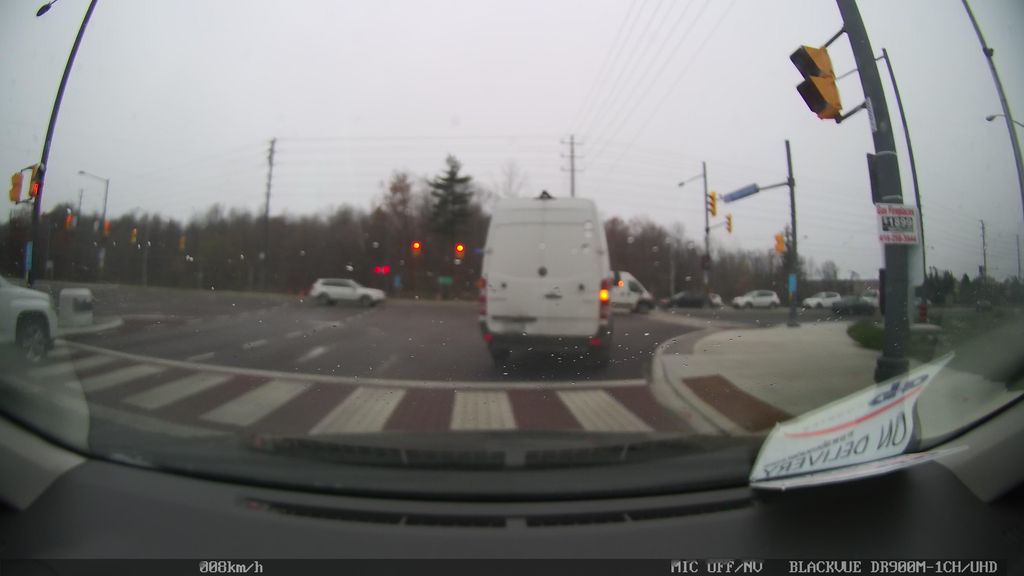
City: toronto